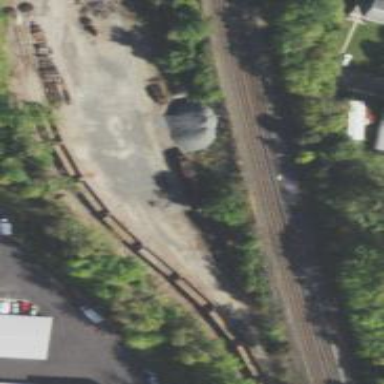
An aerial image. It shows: Railway siding for service.